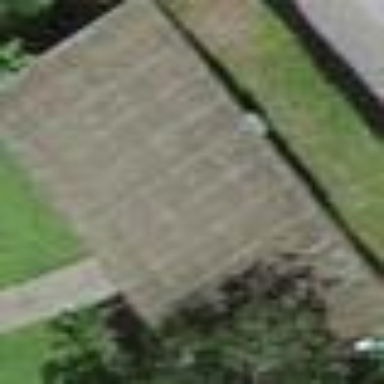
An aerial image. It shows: View of roof of building.